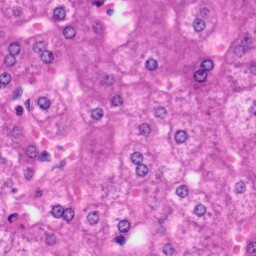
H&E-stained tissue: Liver